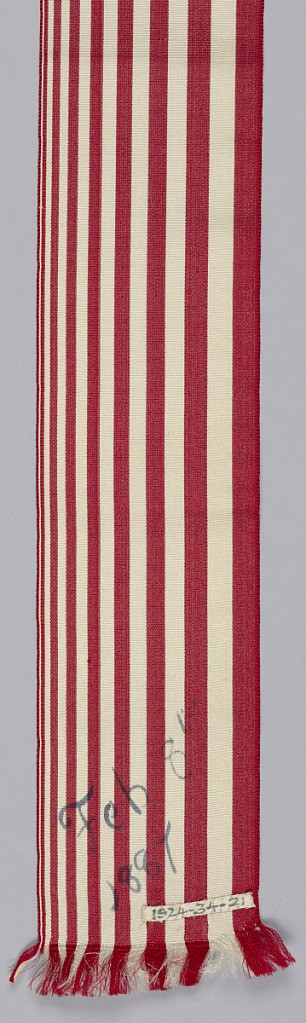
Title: Ribbon
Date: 1887
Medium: silk Technique: taffeta grosgrain
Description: Length of grosgrain ribbon in red and white stripes. Stripes gradually grow wider